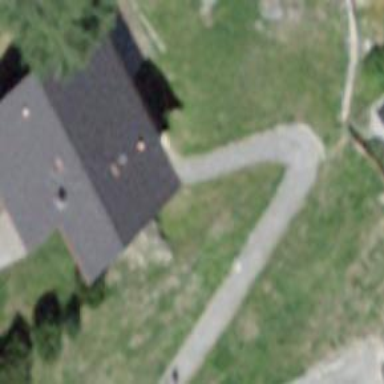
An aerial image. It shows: Building with tile roof.